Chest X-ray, AP view. Patient: 14 years old, sex F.
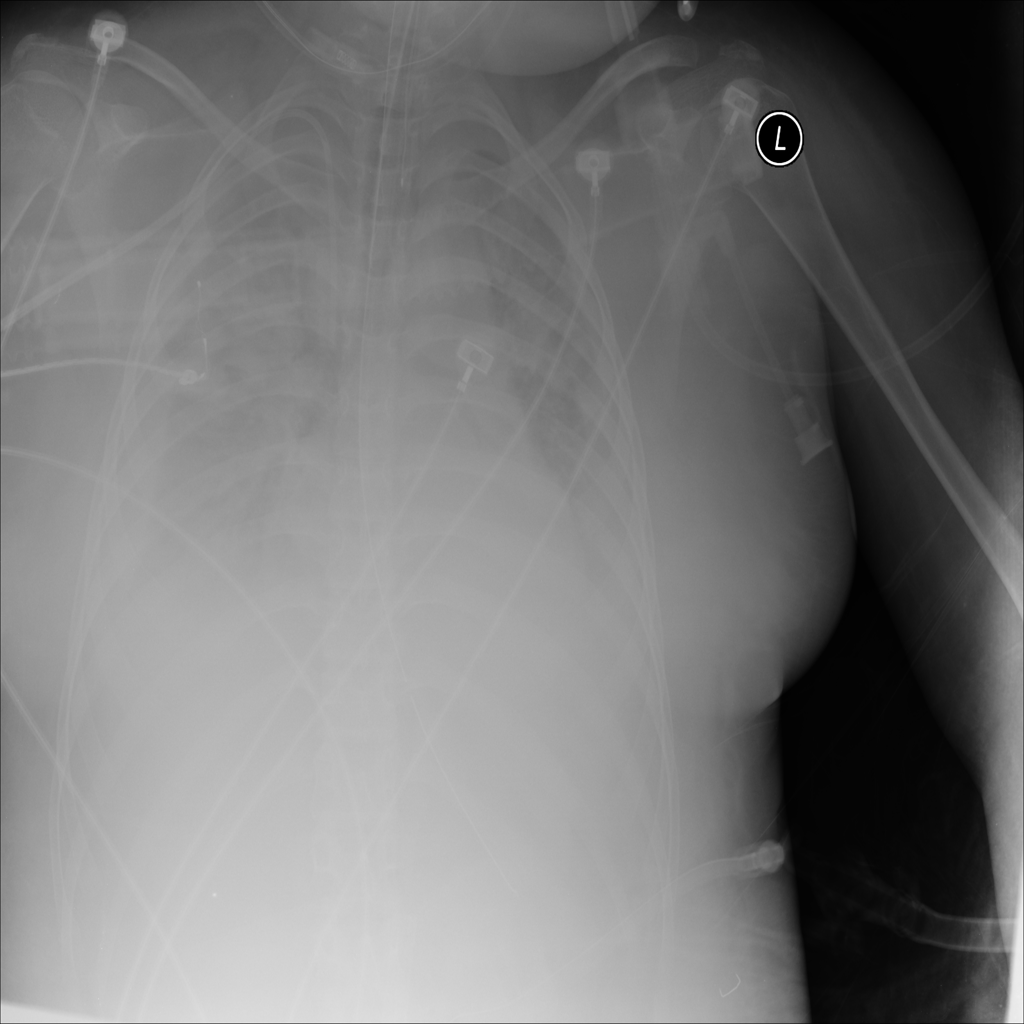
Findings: No Finding